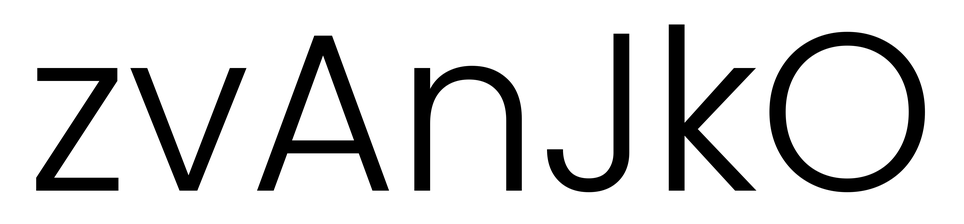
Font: Poppins-Light